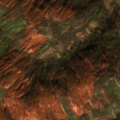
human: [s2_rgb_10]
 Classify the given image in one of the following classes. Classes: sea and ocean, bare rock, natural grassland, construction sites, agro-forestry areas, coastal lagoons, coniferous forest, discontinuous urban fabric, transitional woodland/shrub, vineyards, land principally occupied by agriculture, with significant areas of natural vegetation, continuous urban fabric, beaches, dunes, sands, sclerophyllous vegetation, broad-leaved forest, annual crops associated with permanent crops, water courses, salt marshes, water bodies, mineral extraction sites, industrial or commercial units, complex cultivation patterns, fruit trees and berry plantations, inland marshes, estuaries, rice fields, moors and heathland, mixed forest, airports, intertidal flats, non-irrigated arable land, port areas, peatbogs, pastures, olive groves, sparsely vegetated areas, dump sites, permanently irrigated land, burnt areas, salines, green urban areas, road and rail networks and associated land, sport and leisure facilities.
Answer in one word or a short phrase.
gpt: complex cultivation patterns, land principally occupied by agriculture, with significant areas of natural vegetation, broad-leaved forest, transitional woodland/shrub